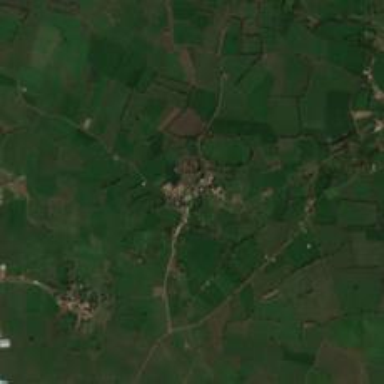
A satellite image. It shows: Village area.